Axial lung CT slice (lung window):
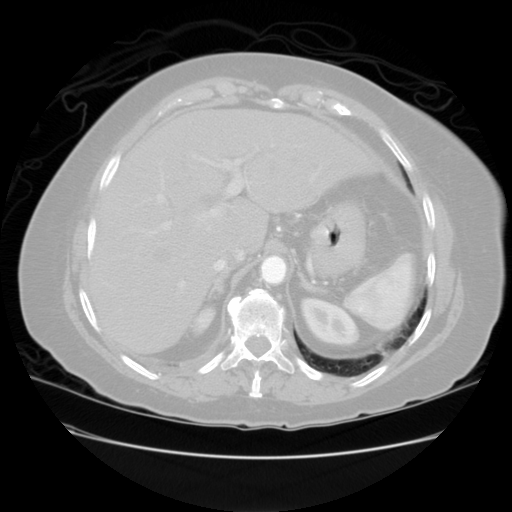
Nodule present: no